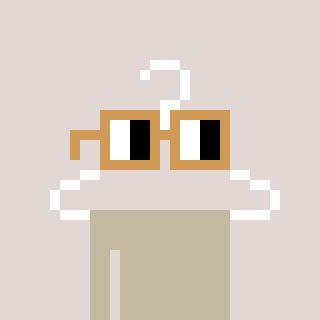
a pixel art character with square brown glasses, a hanger-shaped head and a cold-colored body on a warm background